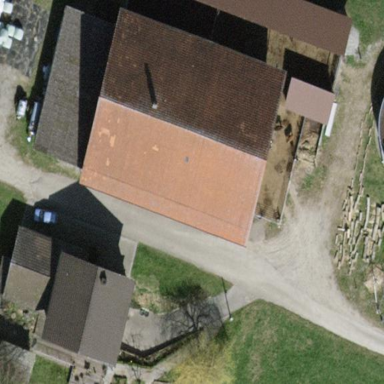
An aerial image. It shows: Farmyard area.